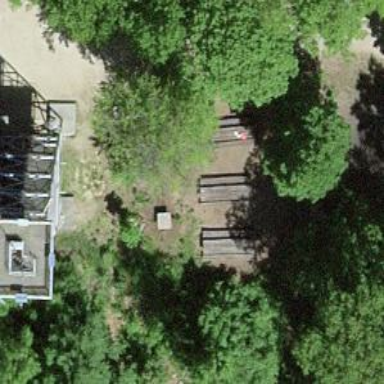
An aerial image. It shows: Picnic table located in leisure land area.